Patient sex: M
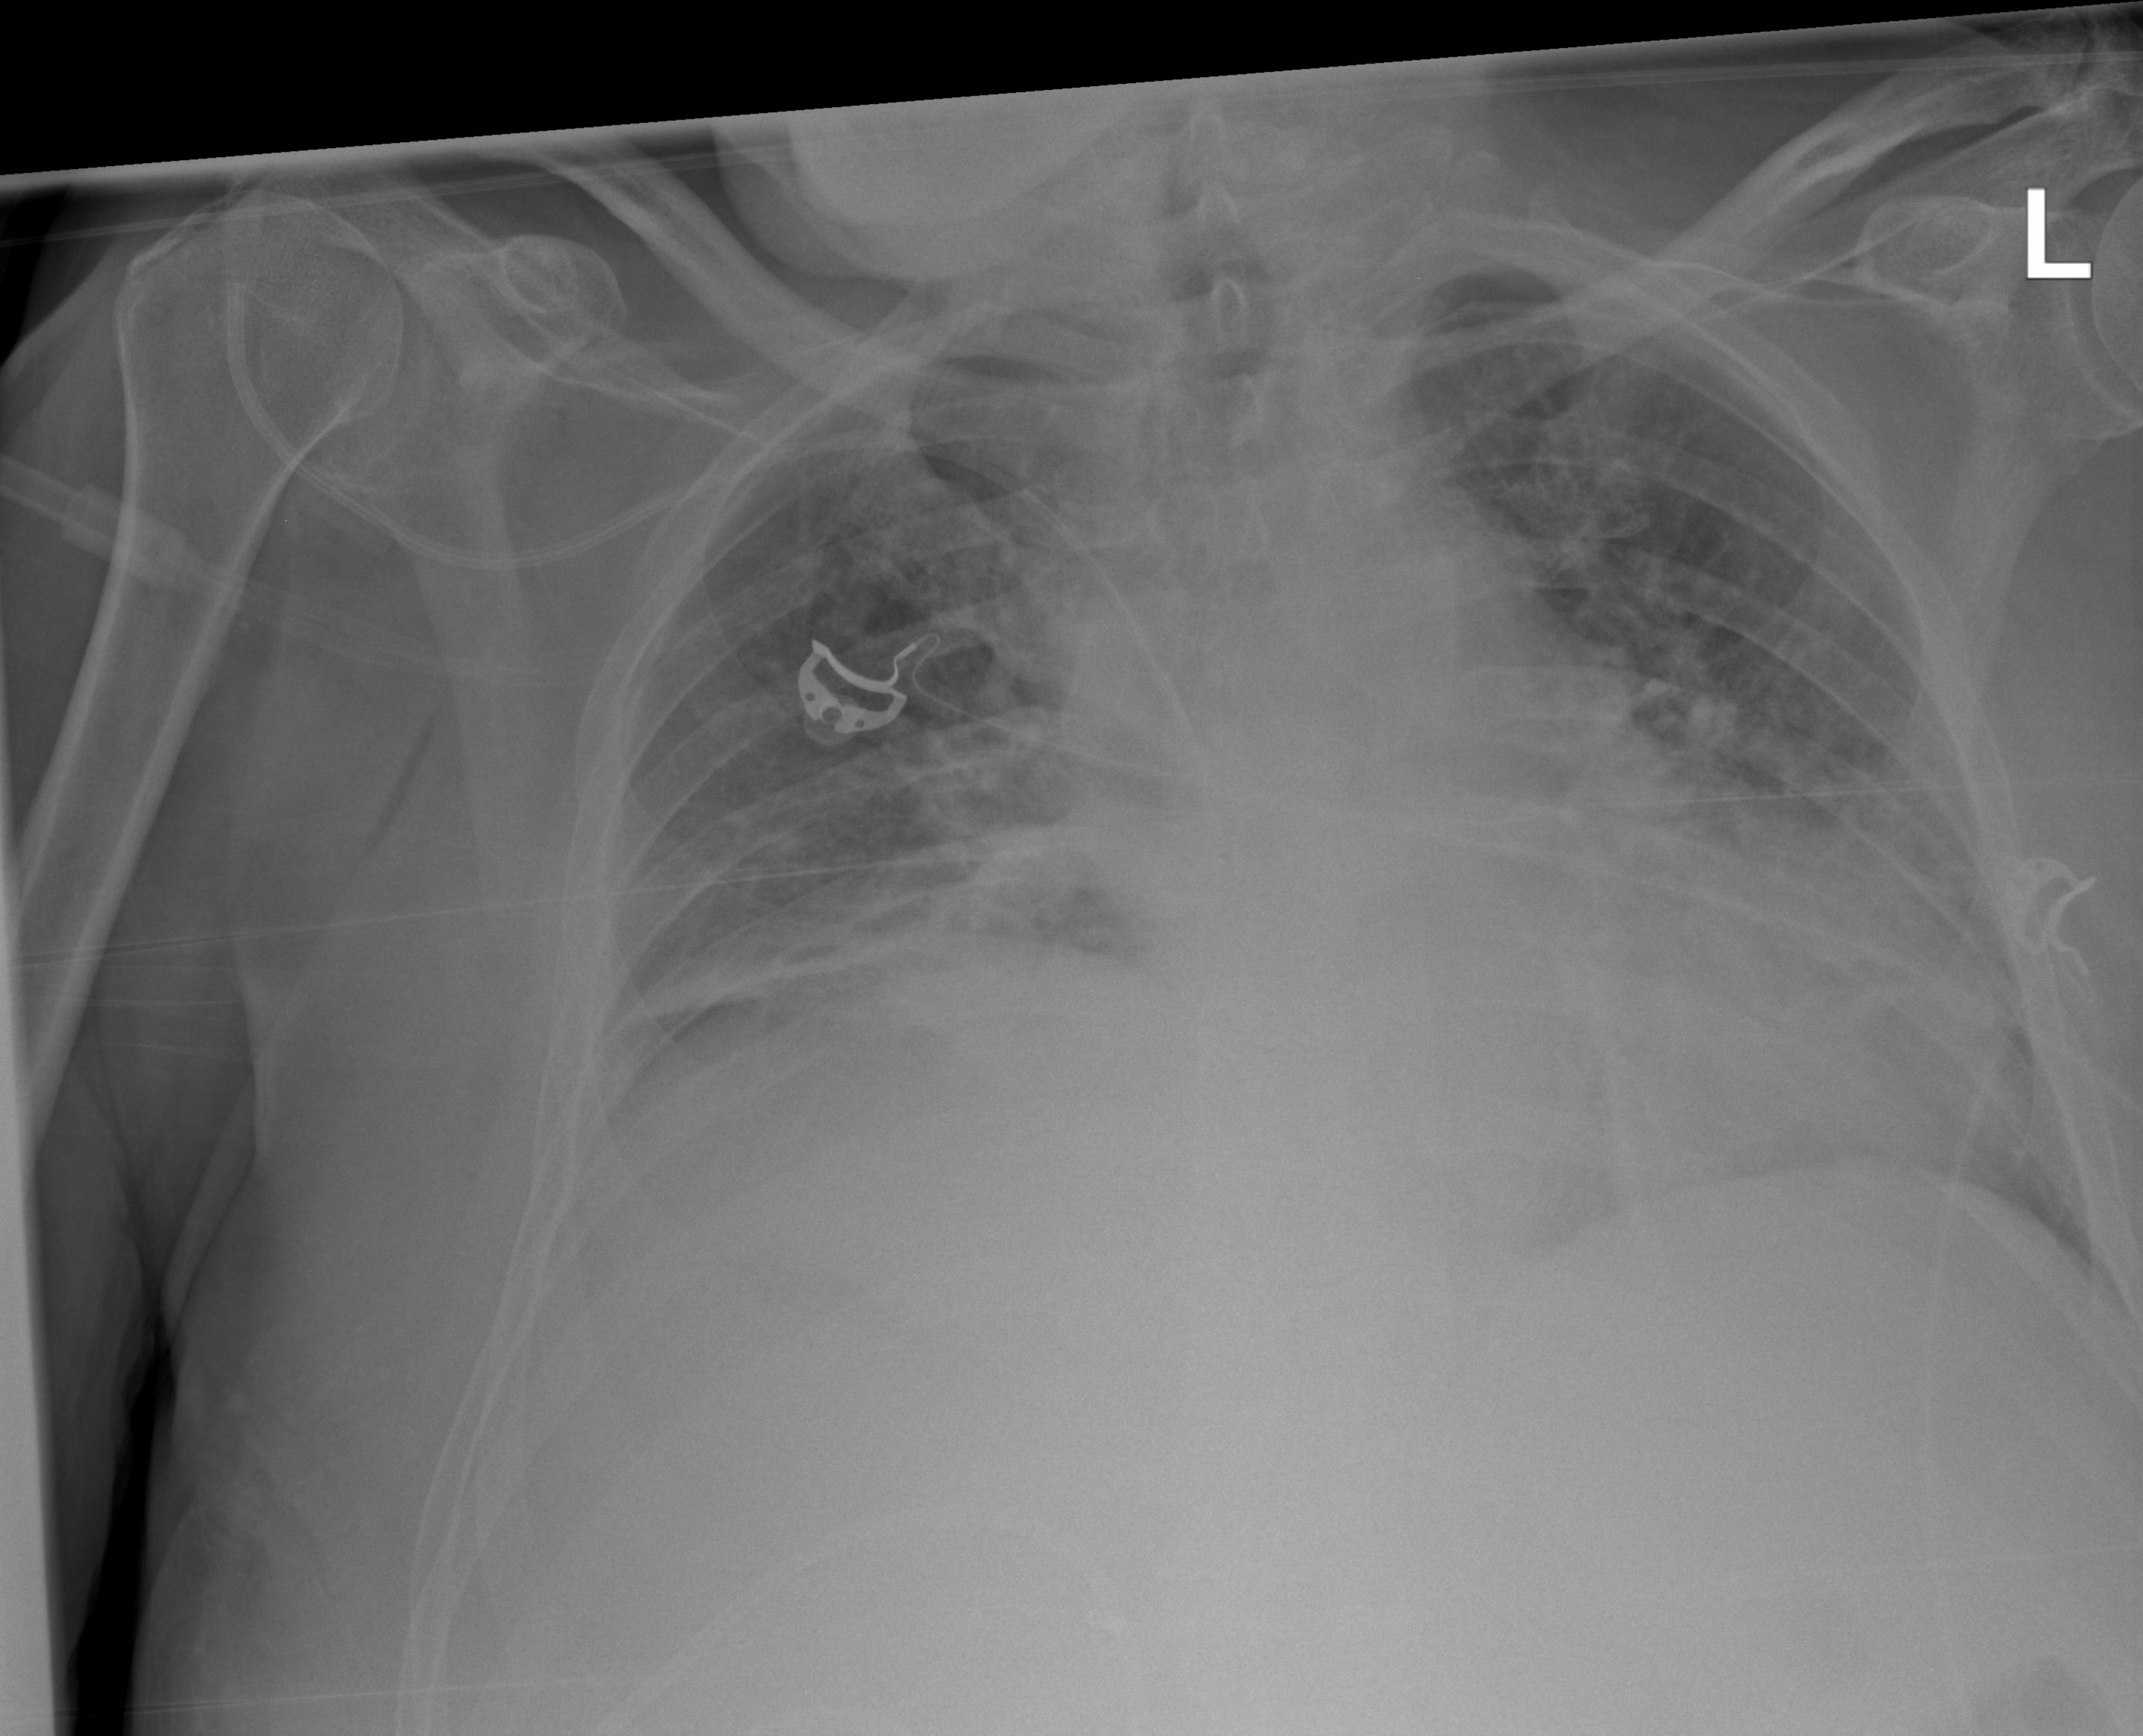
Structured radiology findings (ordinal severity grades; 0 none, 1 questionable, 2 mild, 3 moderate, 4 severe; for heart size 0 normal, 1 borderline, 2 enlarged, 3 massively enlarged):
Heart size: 2
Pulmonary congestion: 2
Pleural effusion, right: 2
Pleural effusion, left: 0
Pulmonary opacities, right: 2
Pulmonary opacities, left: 2
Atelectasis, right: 2
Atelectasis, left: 0